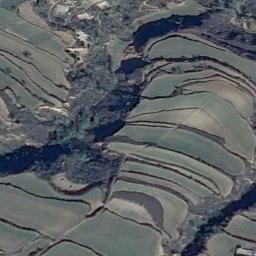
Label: terrace